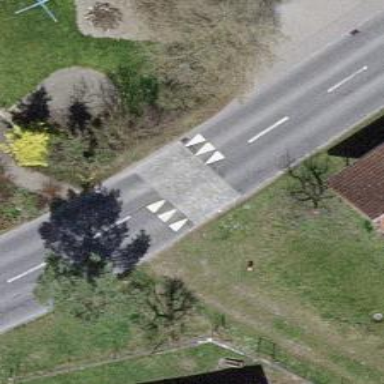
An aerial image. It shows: Traffic hump for calming the traffic.